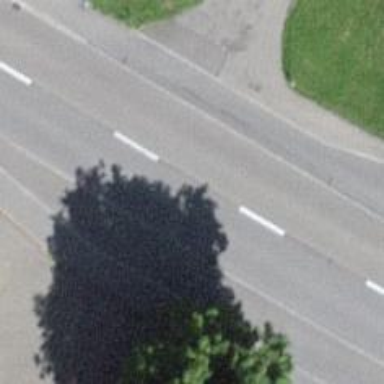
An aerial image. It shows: Asphalt road classified as primary highway.